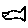
Label: fish